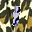
Label: 1